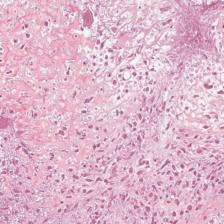
Label: Non-Viable-Tumor